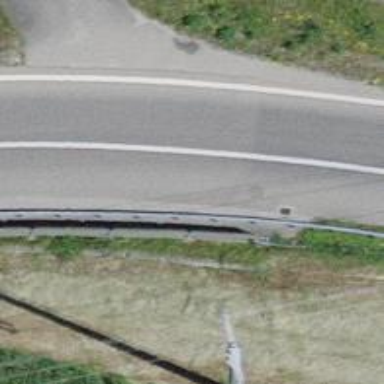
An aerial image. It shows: Asphalt motorway link.